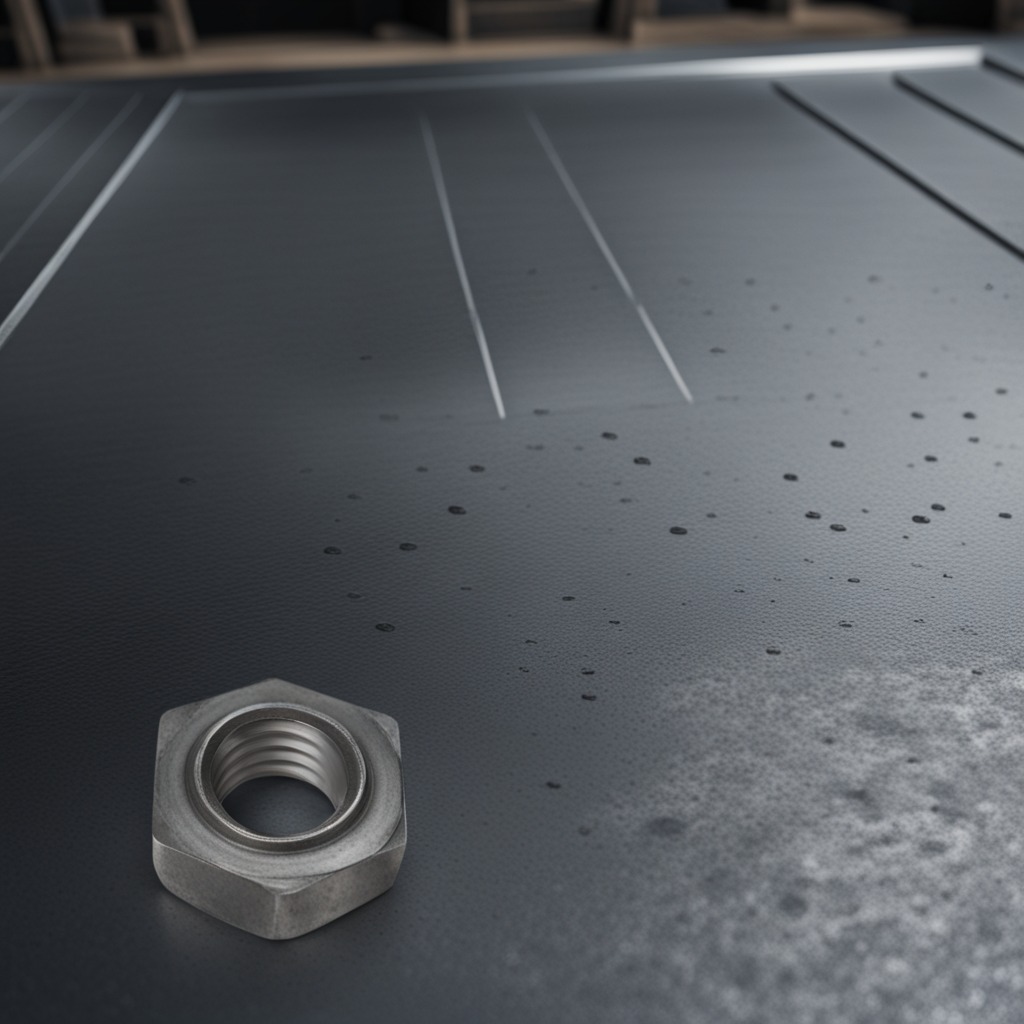
A metal nut is lying on the cold steel table in a mining workshop.